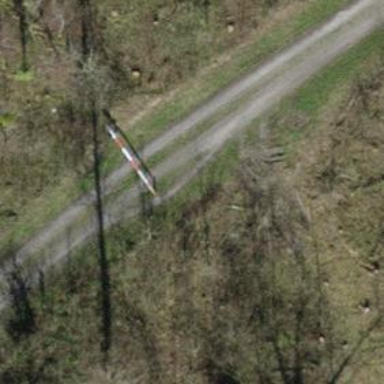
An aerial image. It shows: Lift gate barrier.